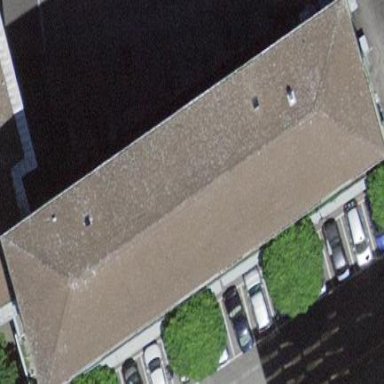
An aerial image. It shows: Building with hipped roof shape.